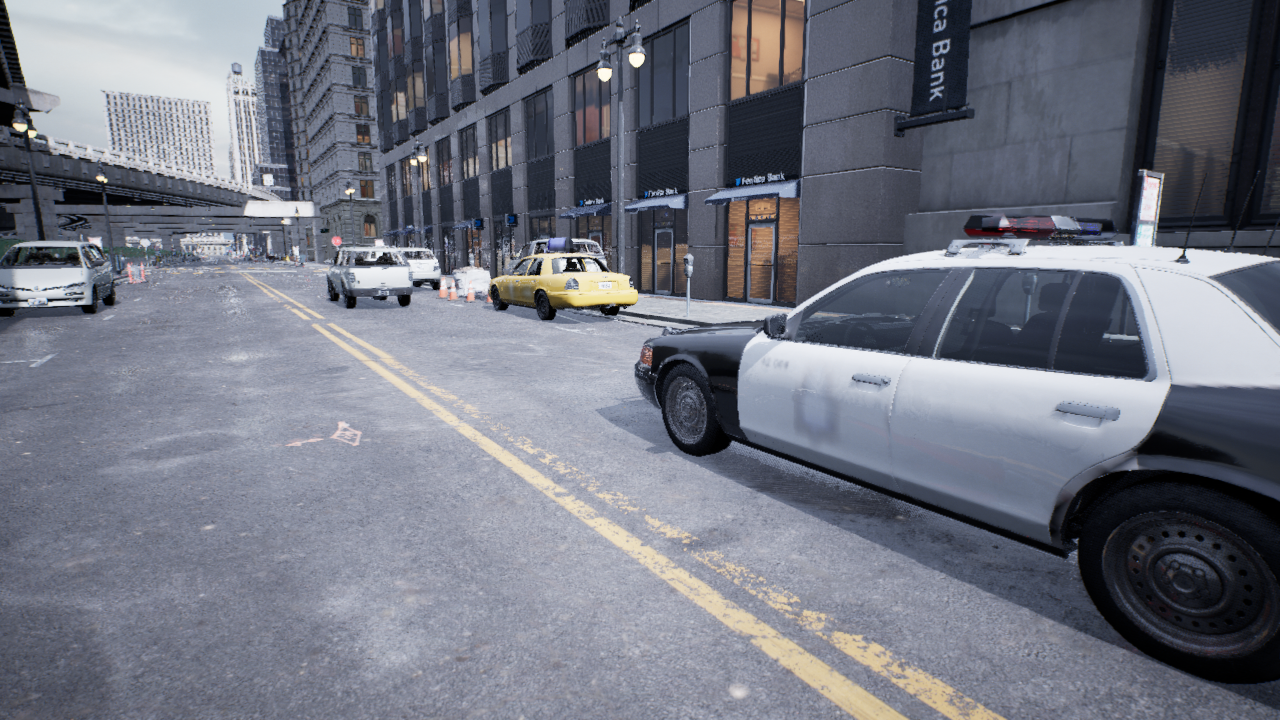
Venue: downtown
Lighting: overcast
Vehicle rig: sedan